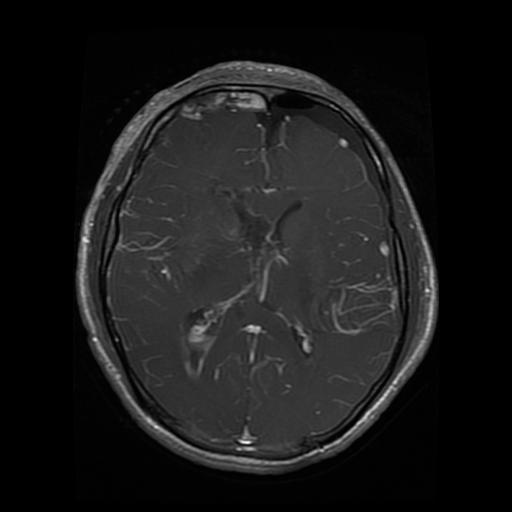
Label: glioma